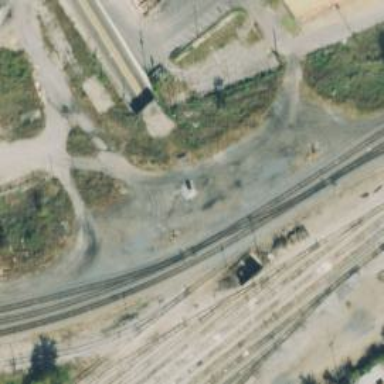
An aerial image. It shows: Railway track.